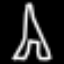
Label: The Eiffel Tower